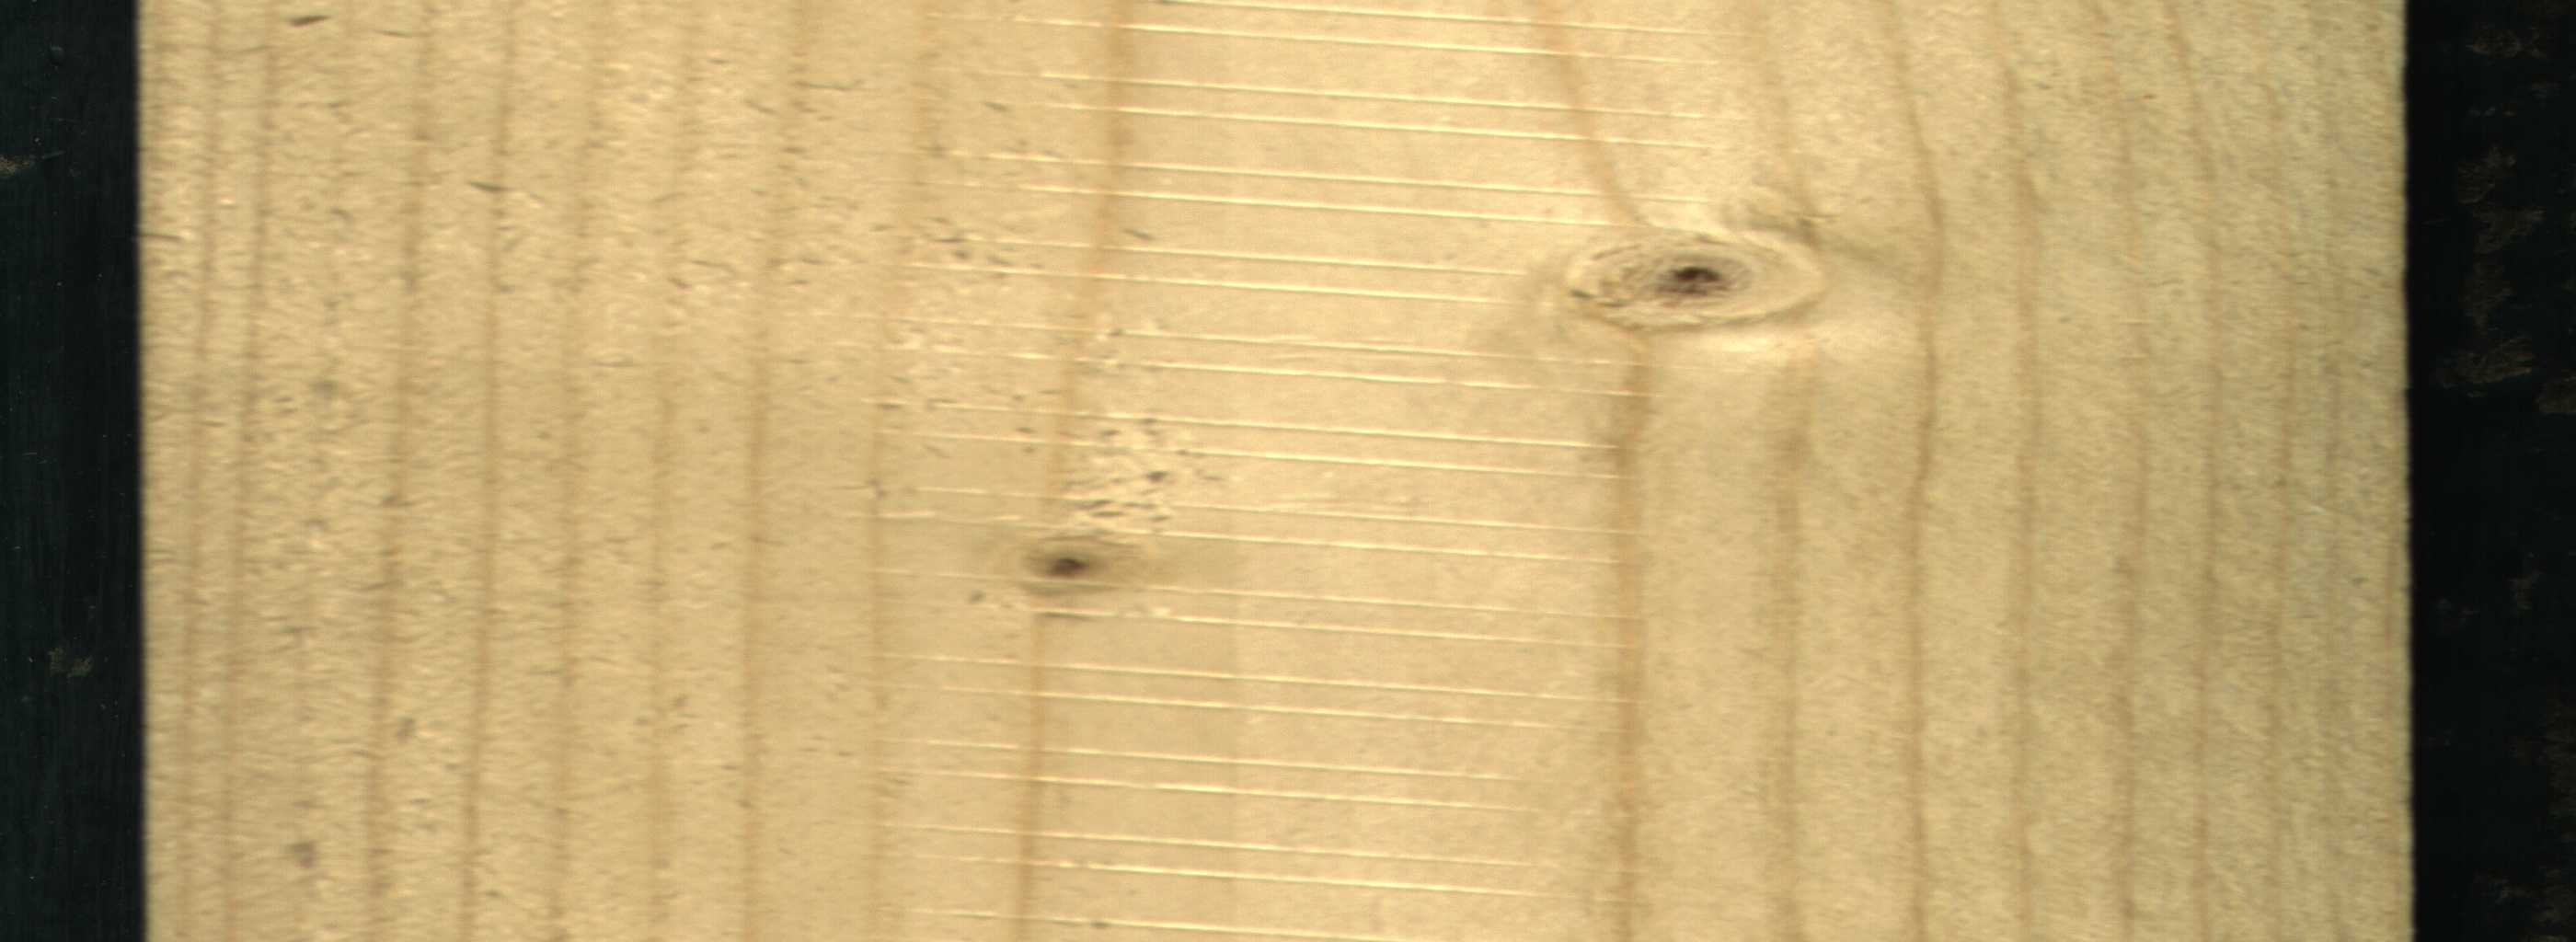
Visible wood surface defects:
Live_Knot
Live_Knot